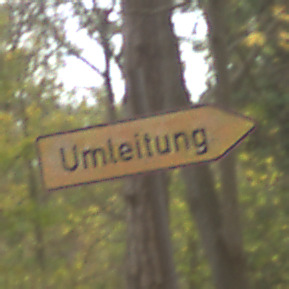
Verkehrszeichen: UmleitungswegweiserRechtsweisend
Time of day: MorningAfternoon
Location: Outdoor (Nature)
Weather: Overcast
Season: Autumn
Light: Natural